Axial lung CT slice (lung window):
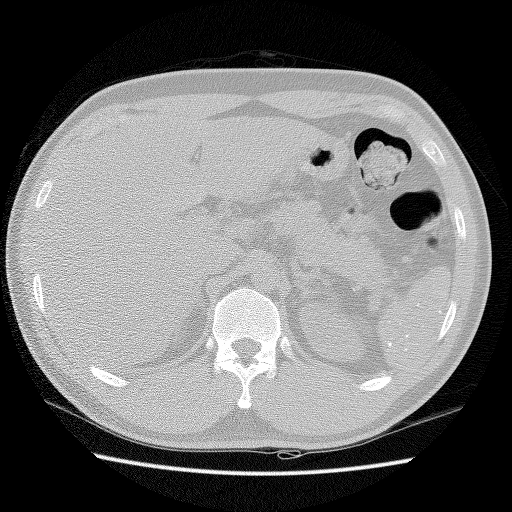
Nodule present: no